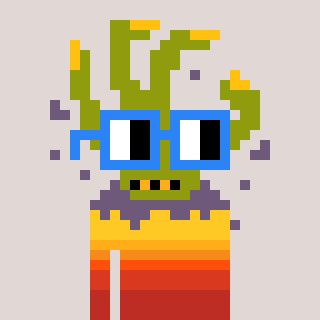
a pixel art character with square blue glasses, a zombie-hand-shaped head and a orange-colored body on a warm background